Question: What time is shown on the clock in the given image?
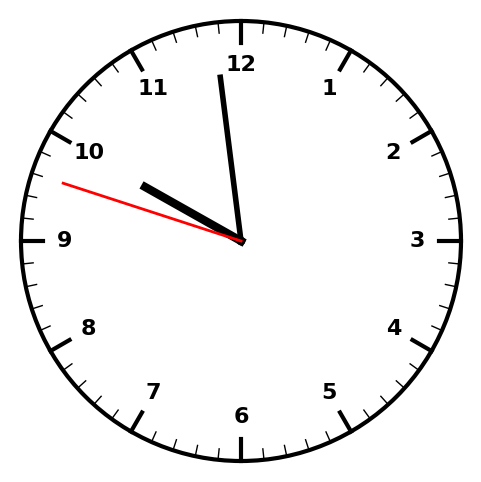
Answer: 09:58:48